Question: I have been working on a xib file for a month without any issues. All of a sudden I opened the file and the "File's Owner" is gone. I did work on the project between the last time I saw the File's Owner there and the time I opened it and found it was missing. Is this a bug in XCode? Is it burried somewhere in my project? I'd really like to not have to start a new file from scratch and more importantly I'd like to know what happened so that I can prevent it from happening again. I have not seen any other questions even remotely similar to this.
Using Xcode 5.0
Thanks for any help you can provide.

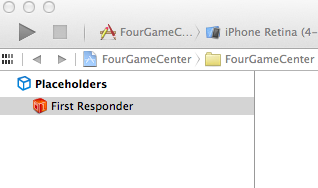
Answer: Wow. That's unusual.
The first thing I'd try is just relaunching Xcode. It might just be confused.
Next I'd look into version control. Check out git diffs and see if it was somehow removed. There should be an entry in the xib file named 'IBFilesOwner'. If that disappears at some point in the history, restore it.
If that doesn't help, close the project and then open the xib in a text editor. It should include a couple of lines like this:
'''
<placeholder placeholderIdentifier="IBFilesOwner" id="-1" userLabel="File's Owner"/>
<placeholder placeholderIdentifier="IBFirstResponder" id="-2" customClass="UIResponder"/>
'''
If your "file's owner" is really gone, then the first of these two lines will be missing. Put it back and save changes. this is such a weird change that I'd still be suspicious of the file integrity. When you reopen the file in Xcode, check to make sure no other weird changes have snuck in.